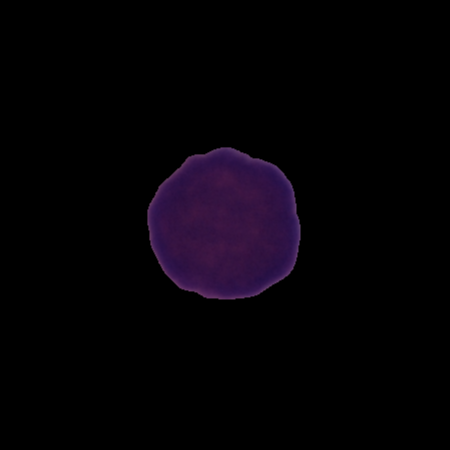
Label: cancer